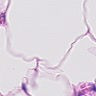
Metastatic tissue present: no